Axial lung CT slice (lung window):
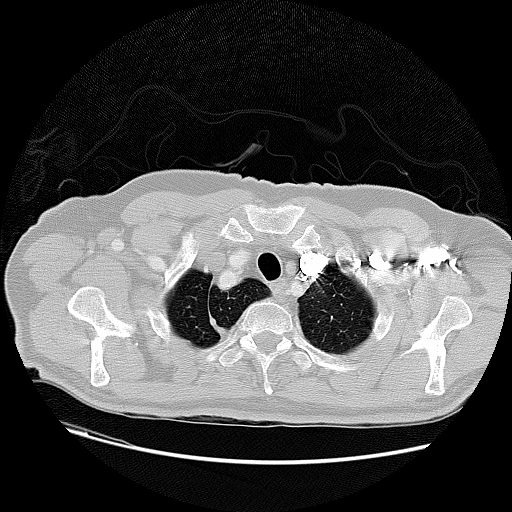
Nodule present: no